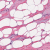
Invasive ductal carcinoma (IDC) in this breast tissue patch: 0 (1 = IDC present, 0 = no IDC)